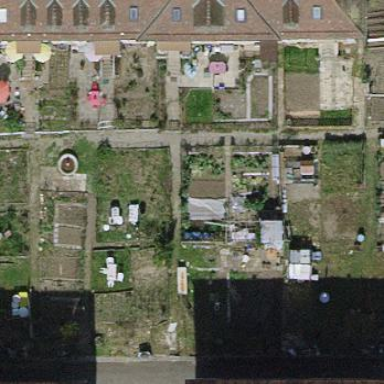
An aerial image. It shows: Area designated for allotments.